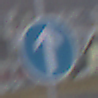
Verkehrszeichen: VorgeschriebeneFahrtrichtungGeradeaus
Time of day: SunriseSunset
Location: Outdoor (Beach)
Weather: Overcast
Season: NotSpecified
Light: Natural